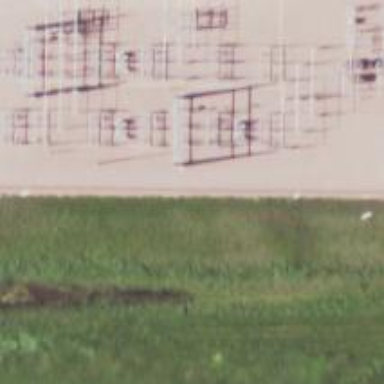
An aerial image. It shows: Switch for power supply.